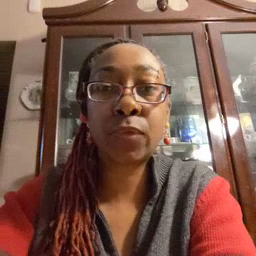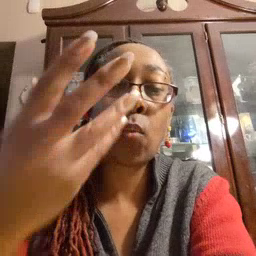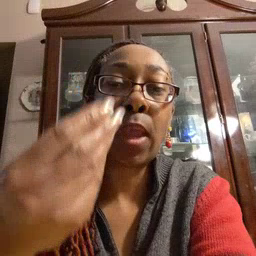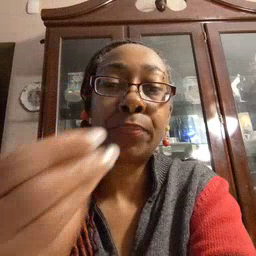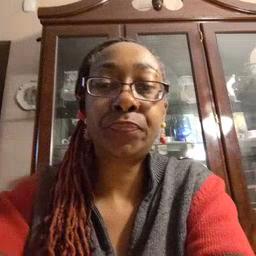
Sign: wet